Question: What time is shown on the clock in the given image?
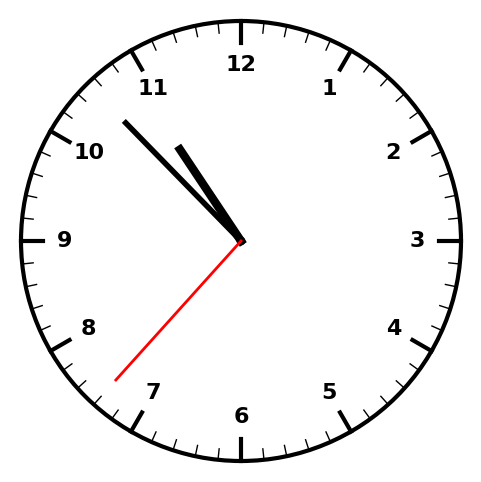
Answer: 10:52:37